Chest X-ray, AP view. Patient: 66 years old, sex F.
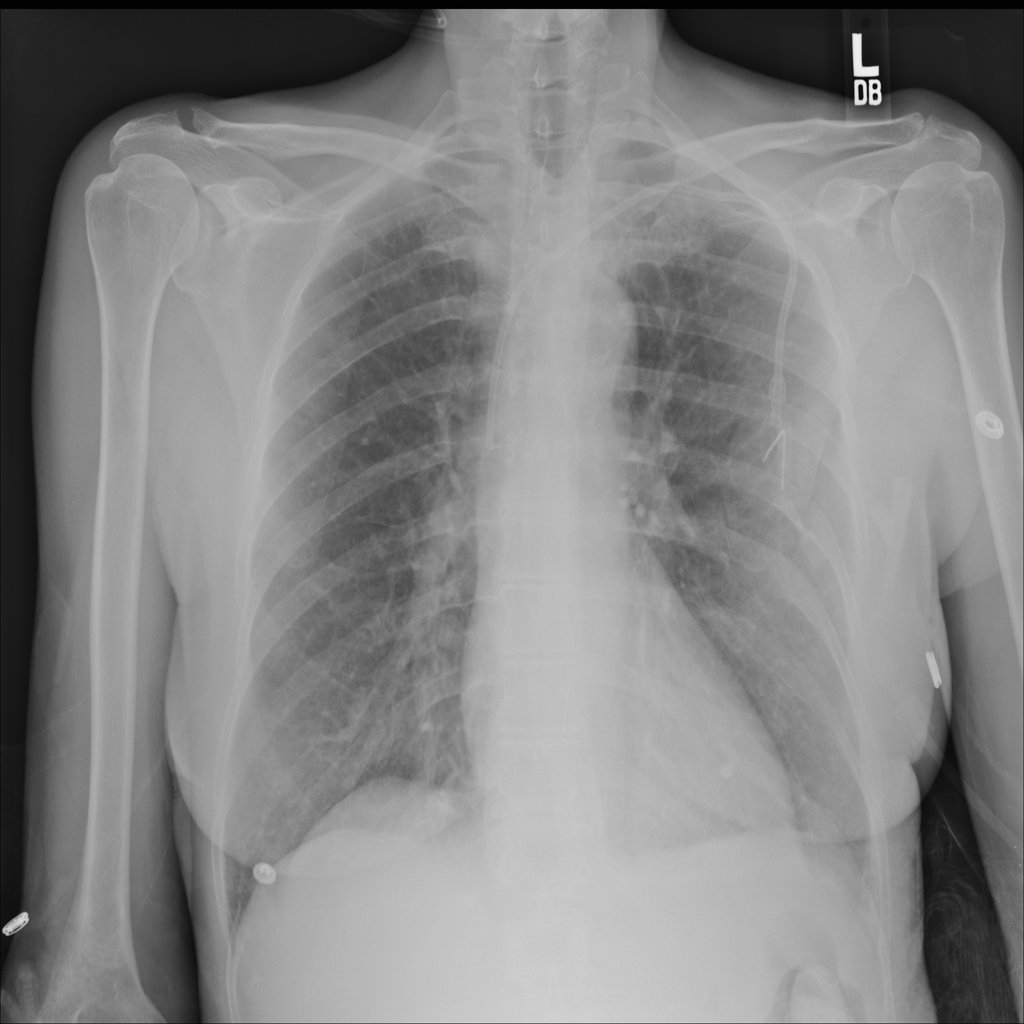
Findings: No Finding